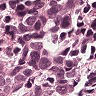
Metastatic tissue present: yes